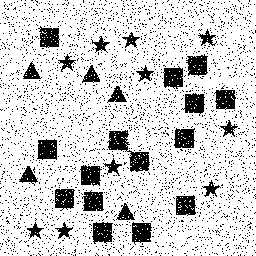
Squares: 15
Triangles: 5
Stars: 10
Total shapes: 30